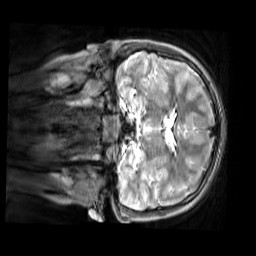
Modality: T2w
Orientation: coronal
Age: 10
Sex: female
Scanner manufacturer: siemens
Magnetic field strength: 3 T
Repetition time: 3.2 s
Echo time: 0.408 s